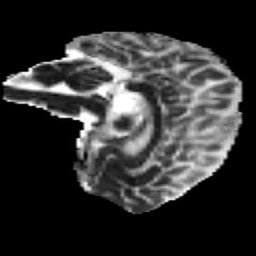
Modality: MD
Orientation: sagittal
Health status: healthy
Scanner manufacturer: philips
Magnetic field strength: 3 T
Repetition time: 9.75 s
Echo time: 0.092 s